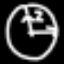
Label: clock